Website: bh-photo
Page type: cart
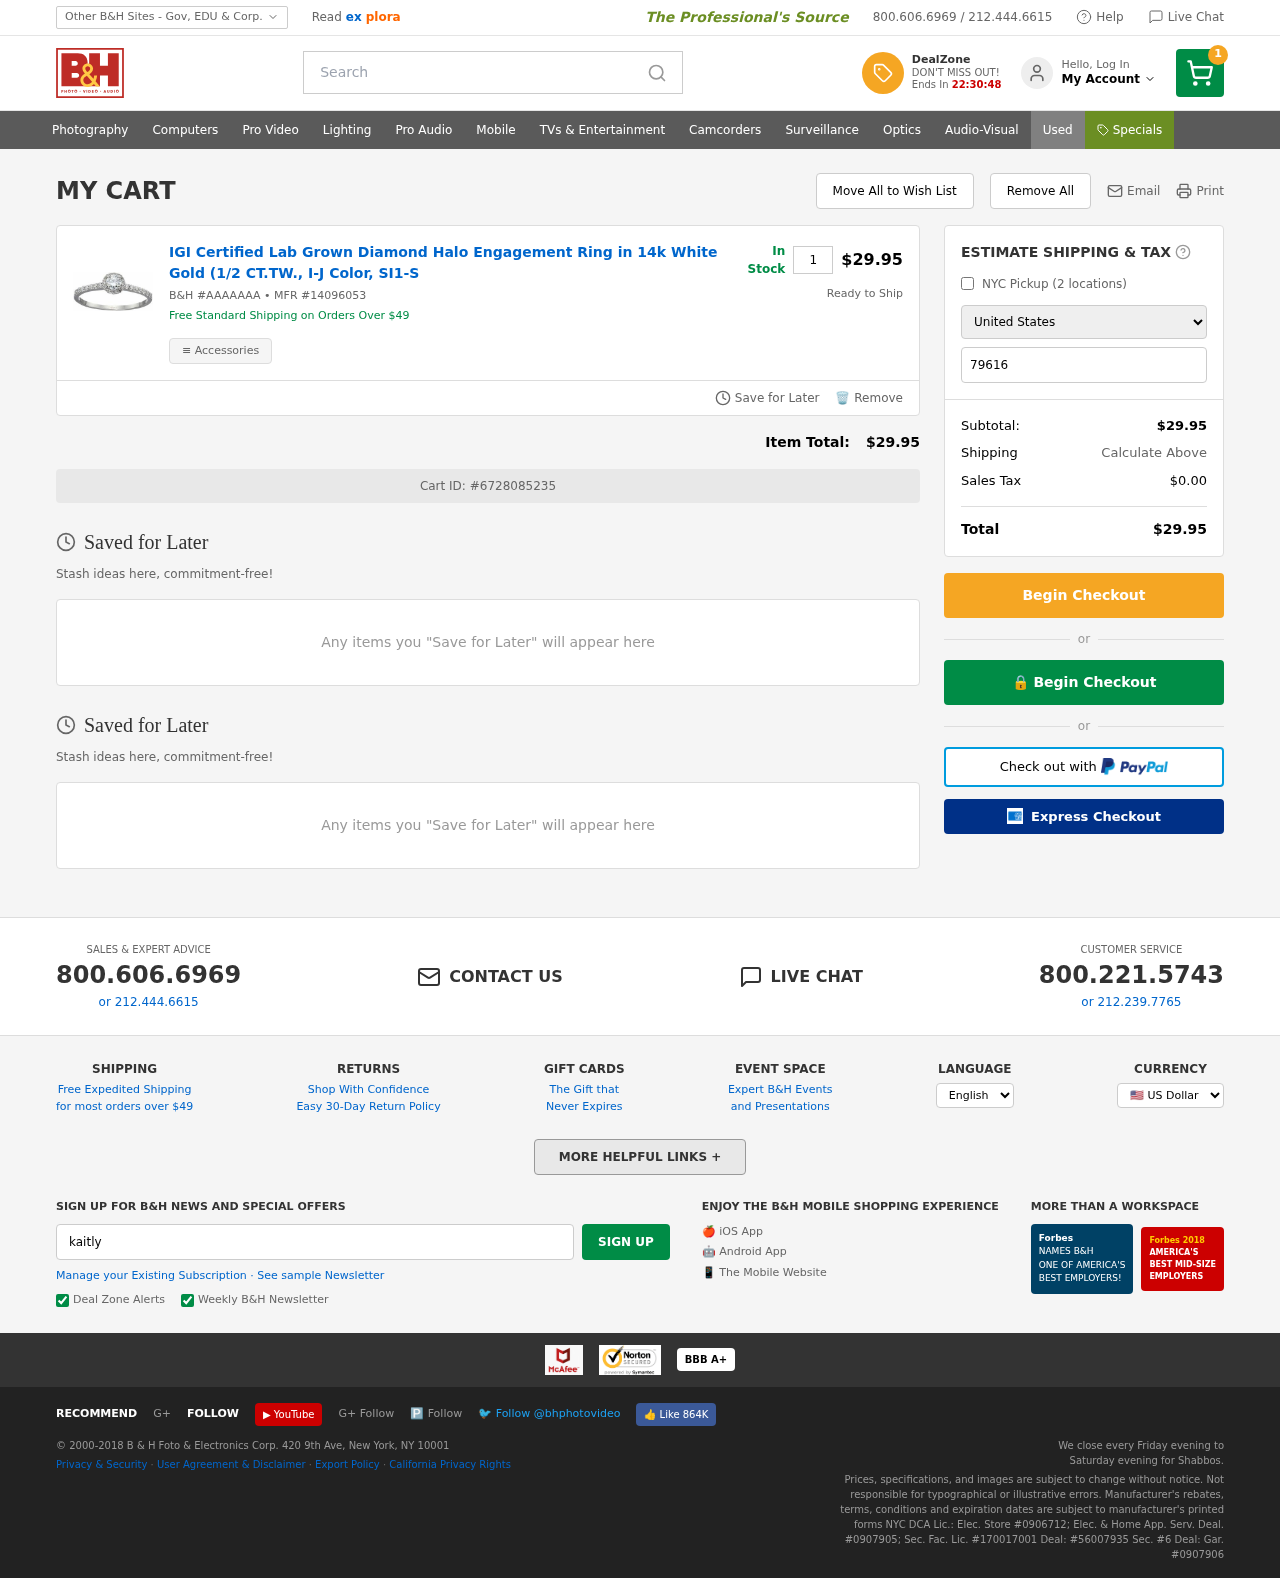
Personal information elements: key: PII_COUNTRY
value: United States
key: PII_EMAIL
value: kaitlyn.strickland@gmail.com
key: PII_POSTCODE
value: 79616
Product elements: key: PRODUCT1_NAME
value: IGI Certified Lab Grown Diamond Halo Engagement Ring in 14k White Gold (1/2 CT.TW., I-J Color, SI1-S
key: PRODUCT1_QUANTITY
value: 1
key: PRODUCT1_SKU
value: AAAAAAA
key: PRODUCT1_MFR
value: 14096053
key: PRODUCT1_SUBTOTAL
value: $29.95
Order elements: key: ORDER_NUM_ITEMS
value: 1
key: ORDER_SUBTOTAL
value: $29.95
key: ORDER_ID
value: #6728085235
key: ORDER_TAX
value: $0.00
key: ORDER_TOTAL
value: $29.95
Search elements: key: HEADER_SEARCH
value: Search